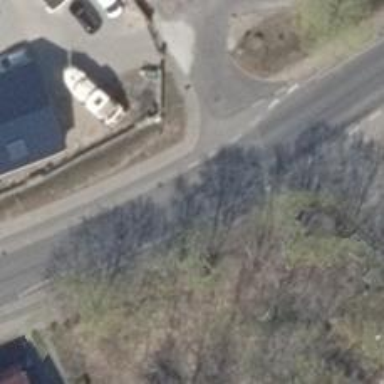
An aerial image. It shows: Secondary road with asphalt surface. It has separate sidewalks on both sides.